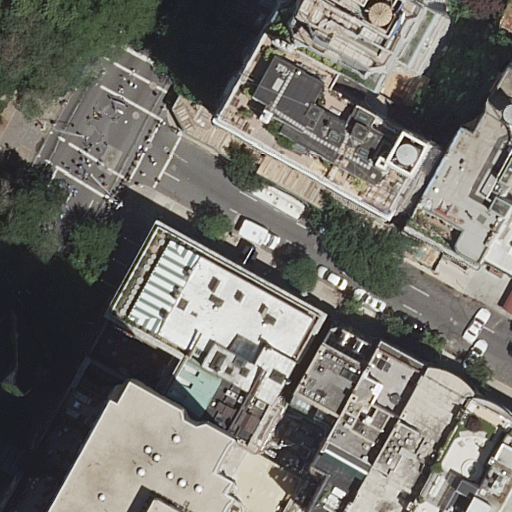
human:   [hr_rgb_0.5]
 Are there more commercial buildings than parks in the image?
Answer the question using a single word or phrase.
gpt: no

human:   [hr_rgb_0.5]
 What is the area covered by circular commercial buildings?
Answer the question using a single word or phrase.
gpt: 0m2

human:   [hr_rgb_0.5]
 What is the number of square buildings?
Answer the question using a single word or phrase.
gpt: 0

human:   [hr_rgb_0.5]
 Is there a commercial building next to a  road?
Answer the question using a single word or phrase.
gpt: no

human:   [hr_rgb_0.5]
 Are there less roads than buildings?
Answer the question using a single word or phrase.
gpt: yes

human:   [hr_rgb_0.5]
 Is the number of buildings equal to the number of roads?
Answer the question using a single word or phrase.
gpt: no

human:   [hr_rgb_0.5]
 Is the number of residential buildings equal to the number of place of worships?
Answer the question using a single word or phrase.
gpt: no

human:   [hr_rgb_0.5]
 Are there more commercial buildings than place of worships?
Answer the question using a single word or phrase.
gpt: no

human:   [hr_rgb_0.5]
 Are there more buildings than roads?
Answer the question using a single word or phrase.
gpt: yes

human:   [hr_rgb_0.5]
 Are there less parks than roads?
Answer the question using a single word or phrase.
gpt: yes

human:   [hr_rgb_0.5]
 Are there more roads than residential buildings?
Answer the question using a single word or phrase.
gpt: no

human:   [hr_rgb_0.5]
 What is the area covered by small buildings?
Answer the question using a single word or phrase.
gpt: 162m2

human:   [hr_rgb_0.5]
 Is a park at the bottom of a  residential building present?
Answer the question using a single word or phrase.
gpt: no

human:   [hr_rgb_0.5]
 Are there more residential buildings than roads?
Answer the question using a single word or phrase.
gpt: yes

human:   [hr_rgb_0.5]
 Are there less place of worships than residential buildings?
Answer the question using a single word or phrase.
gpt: yes

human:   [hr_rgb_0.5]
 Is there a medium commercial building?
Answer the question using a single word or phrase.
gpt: no

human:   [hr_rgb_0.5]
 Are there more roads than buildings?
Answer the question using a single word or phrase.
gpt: no

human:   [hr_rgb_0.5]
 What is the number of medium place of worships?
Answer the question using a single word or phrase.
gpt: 0

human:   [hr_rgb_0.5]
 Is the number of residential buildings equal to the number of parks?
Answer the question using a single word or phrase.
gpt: no

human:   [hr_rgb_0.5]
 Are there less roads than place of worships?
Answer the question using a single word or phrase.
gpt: no

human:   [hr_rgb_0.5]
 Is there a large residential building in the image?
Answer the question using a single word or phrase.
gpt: yes

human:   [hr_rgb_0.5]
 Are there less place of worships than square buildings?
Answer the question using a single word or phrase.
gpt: no

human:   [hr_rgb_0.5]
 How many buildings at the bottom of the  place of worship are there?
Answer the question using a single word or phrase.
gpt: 4

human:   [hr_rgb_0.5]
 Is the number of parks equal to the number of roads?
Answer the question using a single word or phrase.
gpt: no

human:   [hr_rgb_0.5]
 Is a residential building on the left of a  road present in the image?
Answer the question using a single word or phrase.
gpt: yes

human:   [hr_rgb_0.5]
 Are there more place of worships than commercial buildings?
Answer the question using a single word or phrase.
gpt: yes

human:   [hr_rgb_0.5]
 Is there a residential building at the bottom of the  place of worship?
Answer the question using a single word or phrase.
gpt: yes

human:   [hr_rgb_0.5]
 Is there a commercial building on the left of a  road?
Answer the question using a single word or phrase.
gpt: no

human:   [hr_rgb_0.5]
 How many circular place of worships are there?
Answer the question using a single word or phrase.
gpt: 0

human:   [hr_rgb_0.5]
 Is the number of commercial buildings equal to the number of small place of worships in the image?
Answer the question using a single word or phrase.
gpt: no

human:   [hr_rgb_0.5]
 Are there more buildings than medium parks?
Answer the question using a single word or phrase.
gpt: yes

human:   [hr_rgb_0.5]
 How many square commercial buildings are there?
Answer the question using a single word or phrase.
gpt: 0

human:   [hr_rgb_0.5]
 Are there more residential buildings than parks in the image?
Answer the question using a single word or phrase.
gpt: yes

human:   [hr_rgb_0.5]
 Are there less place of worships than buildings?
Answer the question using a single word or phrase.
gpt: yes

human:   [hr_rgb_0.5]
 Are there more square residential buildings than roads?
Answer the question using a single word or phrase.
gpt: no

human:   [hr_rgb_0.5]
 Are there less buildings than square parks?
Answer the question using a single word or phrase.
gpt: no